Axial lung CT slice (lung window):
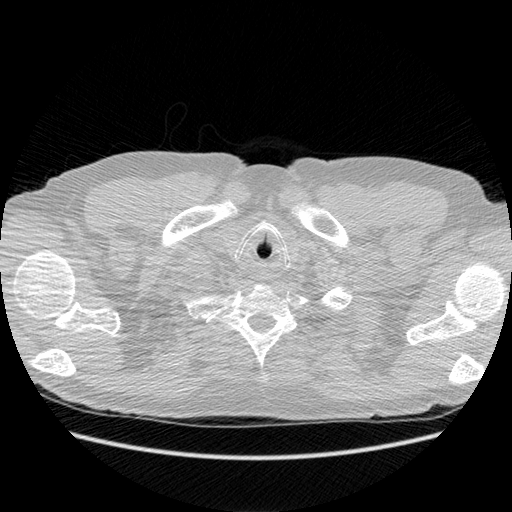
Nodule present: no